Question: I have tables which look like this:

I want to filter out the sum of the maximum values in column C for every unique text value in column A, where the value in column B equals "d".
So for the linked example, the result would be a sum of 'C3+C6+C9' equaling 9. I am able to get the right results using pivot tables, macros etc., but I'm looking to solve it with a single function.
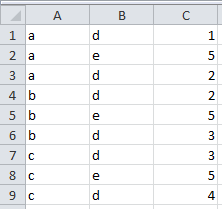
Answer: Use:
'''
=SUMPRODUCT(MAXIFS(C:C,A:A,A1:A9,B:B,"d")/(COUNTIFS(A:A,A1:A9)))
'''
'MAXIFS' was introduced with Office 365 Excel
<URL>